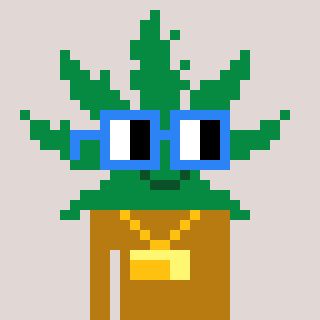
a pixel art character with square blue glasses, a weed-shaped head and a gold-colored body on a warm background